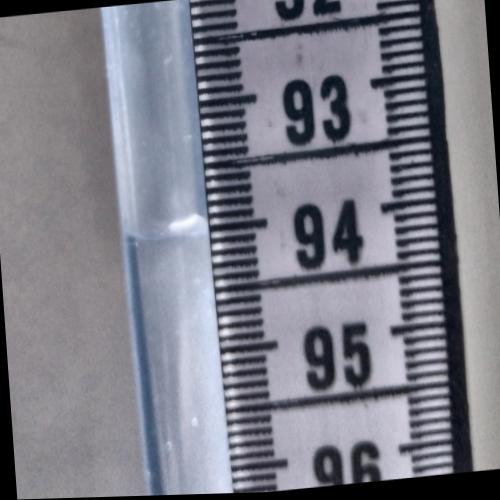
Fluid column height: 94.0 cm